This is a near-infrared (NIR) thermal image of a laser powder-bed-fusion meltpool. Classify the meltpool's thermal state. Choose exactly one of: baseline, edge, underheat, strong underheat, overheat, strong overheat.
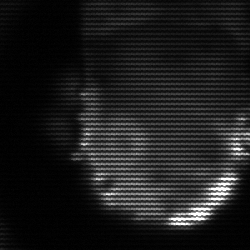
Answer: baseline